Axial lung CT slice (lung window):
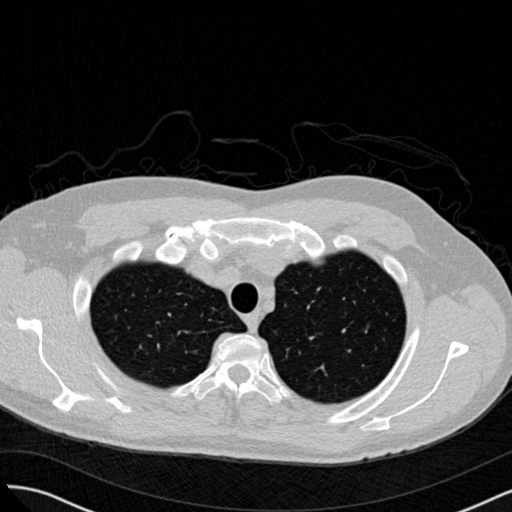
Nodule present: no